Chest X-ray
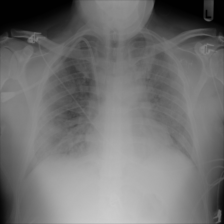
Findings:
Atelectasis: negative
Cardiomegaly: negative
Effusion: negative
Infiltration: positive
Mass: negative
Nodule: negative
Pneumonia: negative
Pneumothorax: negative
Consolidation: negative
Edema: negative
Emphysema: negative
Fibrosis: negative
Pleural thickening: negative
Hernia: negative